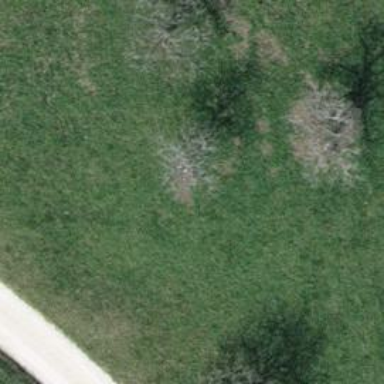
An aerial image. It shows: Beautiful tree in nature.